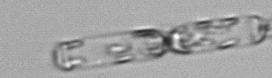
Label: Cerataulina_pelagica